Question: I have tried to edit <URL> of AChartEngine library.
For the X orizontal axis with
'''
myrender.setXLabelsColor(Color.BLACK);
'''
I can change the labels color
The command
'''
myrender.setYLabelsColor(Color.BLACK);
'''
doesn't exist, there is
myrender.setYLabelsColor(int scale, int color);
that I haven't understood how to use and if I try something like
'''
myrender.setYLabelsColor(1, Color.BLACK);
'''
crashes
How should I change the Y labels colors and configure margins in the circled sections?

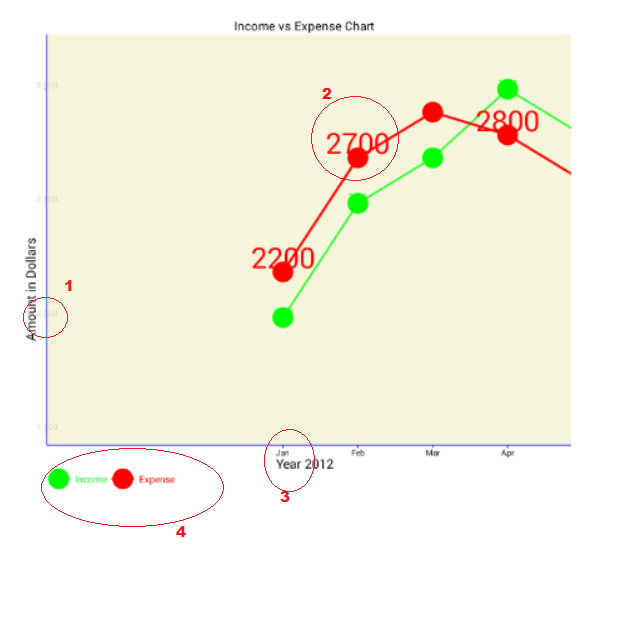
Answer: Use this to change Y labels colors
'''
myrender.setYLabelsColor(0, Color.BLACK);
'''
To change the margins you have to use
'''
setMargins(int yourmargins[]);
'''
the 'yourmargins' array must contain your margins values in pixel in the order top, left, bottom, right